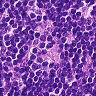
Metastatic tissue present: no